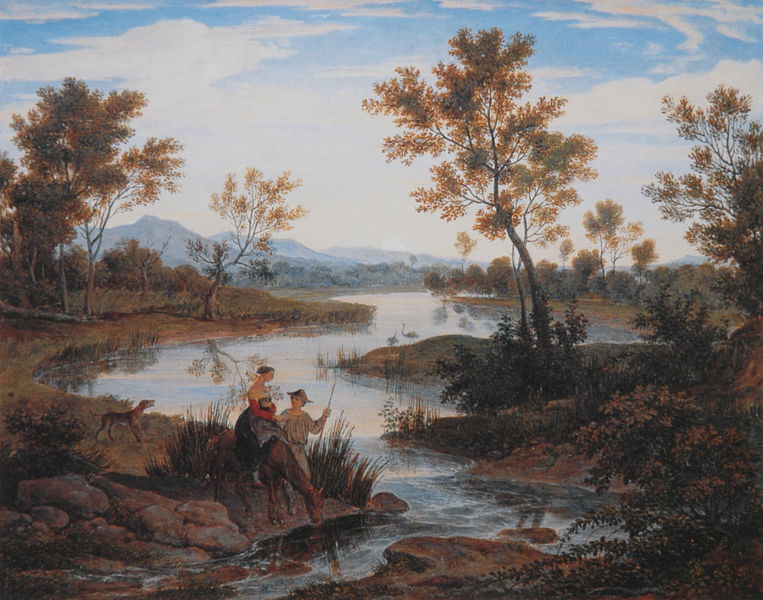
Titel: Am Ursprung des Clitunno
Künstler: Joseph Anton Koch
Standort: Stuttgart
Institution: Staatsgalerie
Schlagwörter: baum, berg, blau, blätter, felsen, gemälde, gruppe, himmel, laub, mann, wasser, wolken, bäume, fluss, grün, landschaft, menschen, see, ufer, äste, abend, braun, frau, hut, kleid, licht, weiss, hund, rot, tier, tiere, weg, wolke, malerei, trinken, mensch, stein, steine, öl, bach, dämmerung, ebene, einsamkeit, ferne, flusslauf, horizont, hügel, natur, schilf, spiegelung, stamm, vögel, zweige, büsche, flach, gebüsch, gewässer, sonne, sträucher, familie, paar, pflanzen, wald, bauern, esel, pferd, stock, ausritt, bewölkt, reiten, reiterin, klar, wellen, liebe, biegung, stab, fischer, berge, fels, gebirge, sonnenuntergang, herbst, idylle, rast, romantik, strom, stromschnellen, stämme, deutsch, abendrot, abendstimmung, bauer, idyll, angel, reiher, sumpf, landschaftsbild, moor, romantisch, reise, tränke, tränken, hirte, hirten, schäfer, schwäne, abendlicht, treue, angler, angeln, schleierwolken, landschafz, gerte, lorrain, serpentina, bukolik, himmeöl, zugewendet, pferh